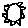
Label: sun